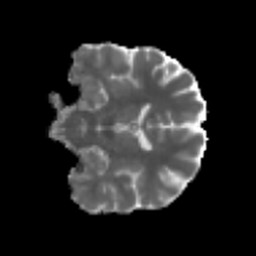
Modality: MD
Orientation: coronal
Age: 35
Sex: male
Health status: healthy
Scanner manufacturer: siemens
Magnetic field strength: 3 T
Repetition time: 3.6 s
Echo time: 0.092 s